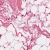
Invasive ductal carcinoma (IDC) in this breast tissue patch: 0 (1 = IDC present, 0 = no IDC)